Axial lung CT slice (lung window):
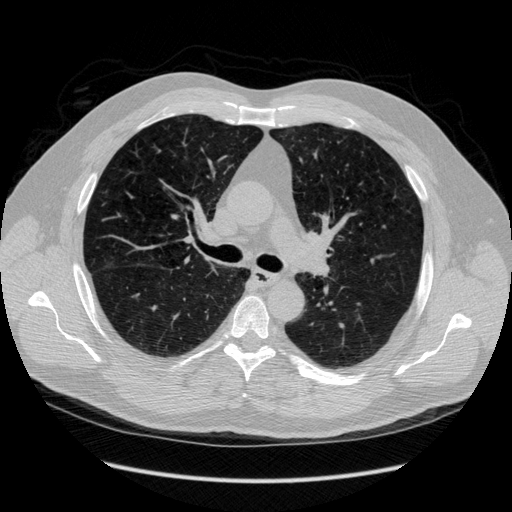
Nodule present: no